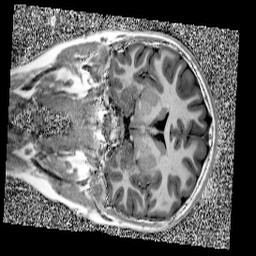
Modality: UNIT1
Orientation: coronal
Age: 11
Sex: female
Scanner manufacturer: siemens
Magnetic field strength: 3 T
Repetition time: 4 s
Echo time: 0.00303 s